Question: I am trying to represent multi-series events on a timeline using a column chart in Highstock. For some reason the navigator won't show the data from all series in the main chart. It appears to be tied to a single series, but I can't find anything in the <URL> that would make it show all the data.

jsFiddle: <URL>
Highcharts.stockChart configuration:
'''
chart = new Highcharts.StockChart({
chart: {
alignTicks: true,
animation: true,
backgroundColor: '#fff',
events: {
load: function (e) {
this.xAxis[0].setExtremes(1398859200000, 1414753200000);
}
},
ignoreHiddenSeries: true,
renderTo: $('#chart')[0]
},
colors: [
'#89f1a4',
'#68d9f7',
'#9eb9ef',
'#c49eef'
],
credits: {
enabled: false
},
legend: {
align: 'center',
borderWidth: 0,
enabled: true,
navigation: {
animation: true
},
shadow: false,
verticalAlign: 'top'
},
rangeSelector: {
enabled: false
},
scrollbar: {
enabled: false
},
title: {
text: ''
},
tooltip: {
crosshairs: false,
shared: true
},
navigator: {
height: 40,
margin: 10,
maskFill: 'rgba(233, 233, 233, 0.7)',
outlineWidth: 0,
series: {
type: 'column',
stacking: 'normal',
dataGrouping: {
enabled: true,
forced: true,
units: [[
'week',
[1]
]]
}
}
},
plotOptions: {
series: {
showInLegend: true,
stacking: 'normal',
dataGrouping: {
enabled: true,
forced: true,
units: [[
'week',
[1]
]]
}
}
},
yAxis: {
gridLineWidth: 0,
labels: {
enabled: false
},
max: 24,
min: 0,
ordinal: false
},
xAxis: {
dateTimeLabelFormats: {
millisecond: '%H:%M:%S.%L',
second: '%H:%M:%S',
minute: '%H:%M',
hour: '%H:%M',
day: '%e. %b',
week: '%b %Y',
month: '%b %Y',
year: '%Y'
},
labels: {
style: {
color: '#ccc'
}
},
minRange: 604800000,
ordinal: false
},
series: data
});
'''
How do I get the Navigator to reflect the complete data from the main chart?
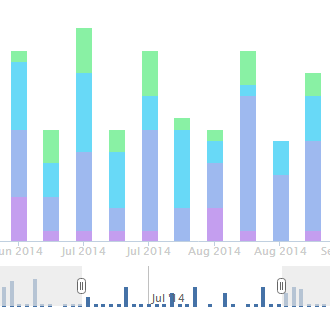
Answer: As of 2016, this is <URL> functionality.